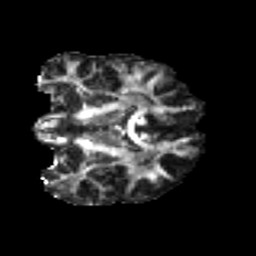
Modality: FA
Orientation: coronal
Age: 38
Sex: male
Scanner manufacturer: ge
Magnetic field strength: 3 T
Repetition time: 7.8 s
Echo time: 0.0607 s